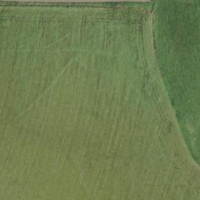
EUNIS habitat code: 52
Species observed at this site:
Carpinus betulus